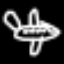
Label: airplane